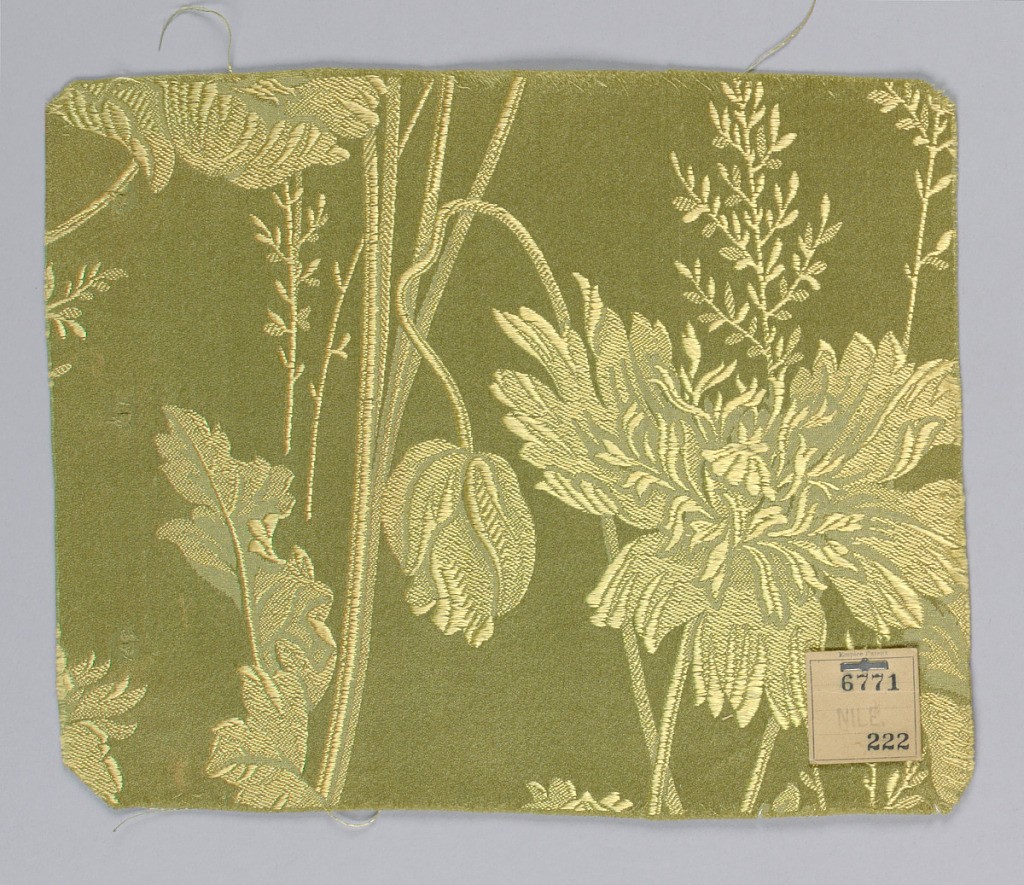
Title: Samples
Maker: Orinoka Mills, Philadelphia, Pennsylvania, USA
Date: ca. 1910
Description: a. pink ground with yellow floral motif
b. green ground with yellow floral motif